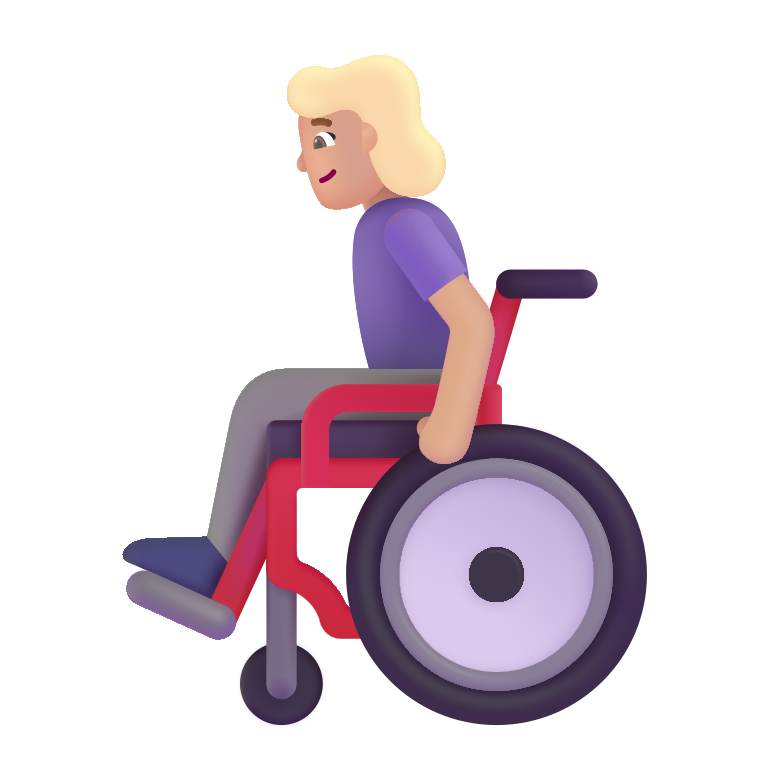
woman in manual wheelchair color  light